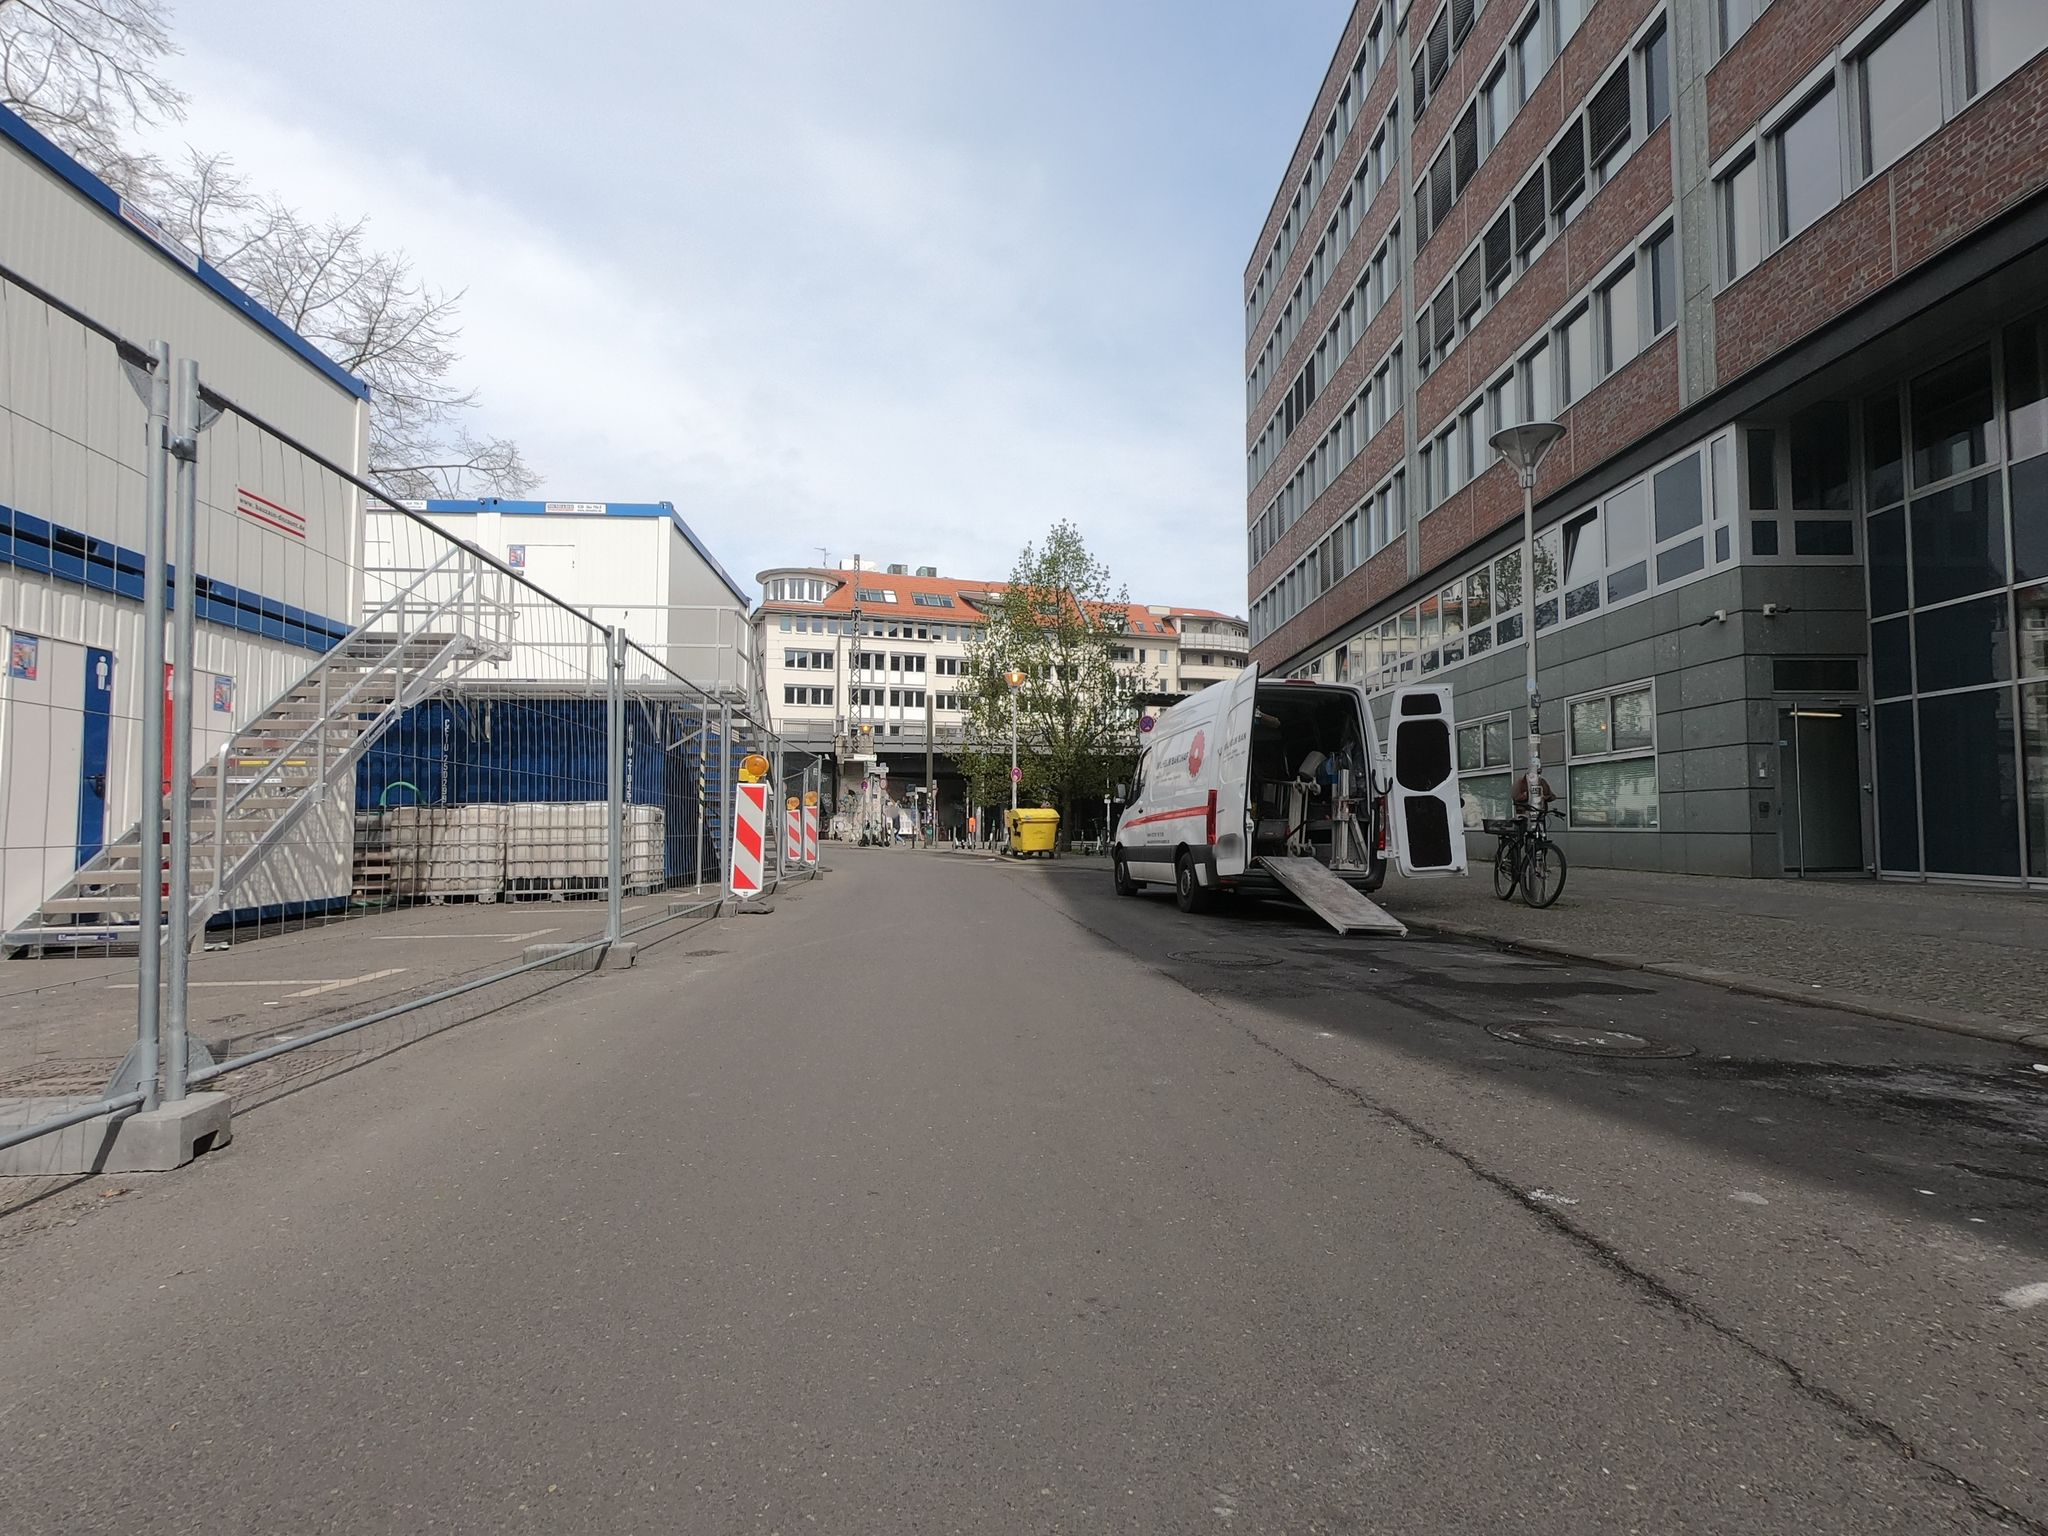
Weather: clear
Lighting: day
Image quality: good
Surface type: cycling surface
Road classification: tertiary
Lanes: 1
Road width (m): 12.2
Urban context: urban centre
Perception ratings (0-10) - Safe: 2.01, Lively: 4.67, Beautiful: 3.96, Boring: 6.45, Depressing: 5.38, Wealthy: 6.63